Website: apple
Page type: billing-address
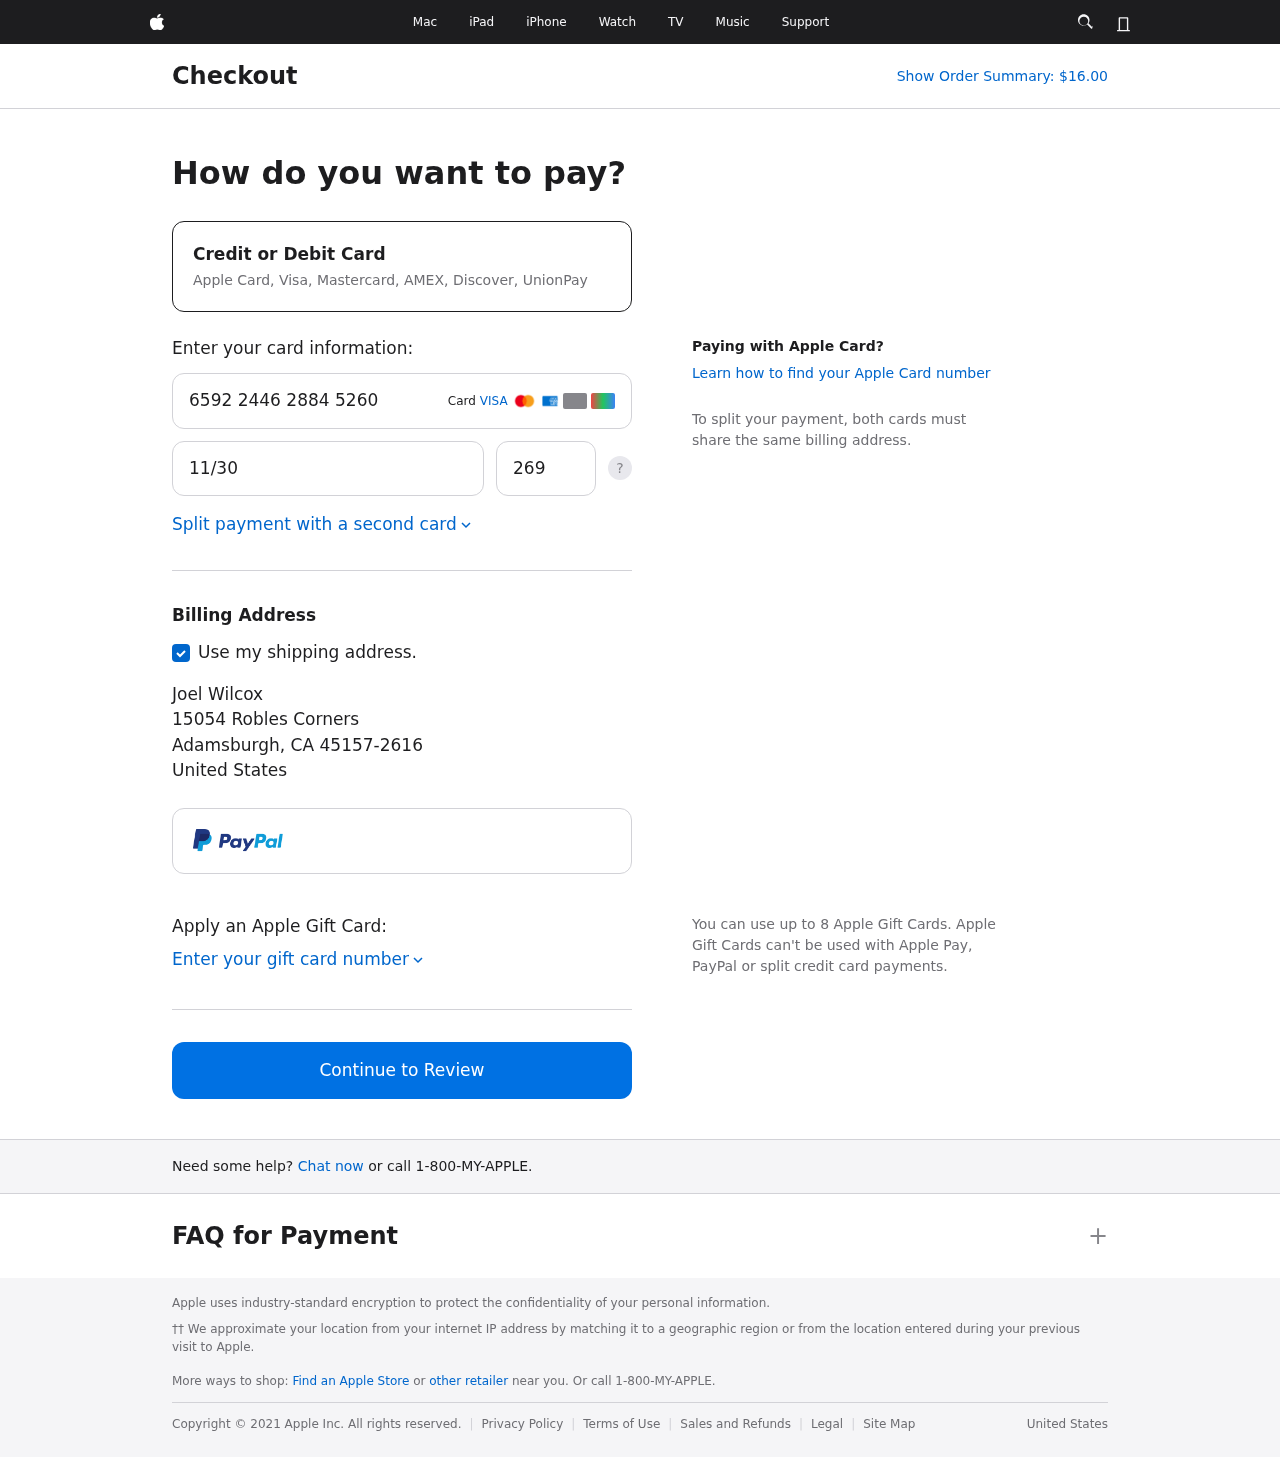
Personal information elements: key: PII_CARD_CVV
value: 269
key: PII_CARD_EXPIRY
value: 11/30
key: PII_CARD_NUMBER
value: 6592 2446 2884 5260
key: PII_CITY
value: Adamsburgh
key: PII_COUNTRY
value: United States
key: PII_FULLNAME
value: Joel Wilcox
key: PII_POSTCODE_FULL
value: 45157-2616
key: PII_STATE_ABBR
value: CA
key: PII_STREET
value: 15054 Robles Corners
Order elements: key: ORDER_TOTAL
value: Show Order Summary: $16.00